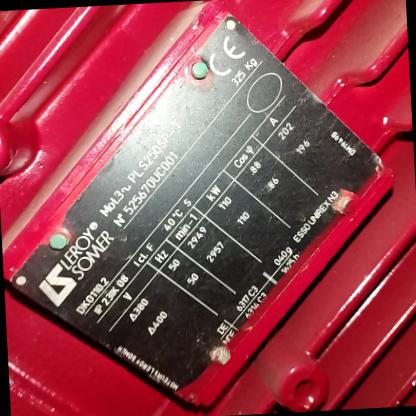
Klasa: tabliczka-znamionowa